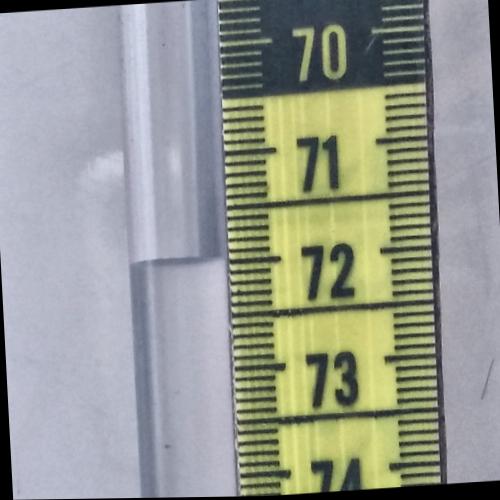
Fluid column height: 72.0 cm